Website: macys
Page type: billing-address
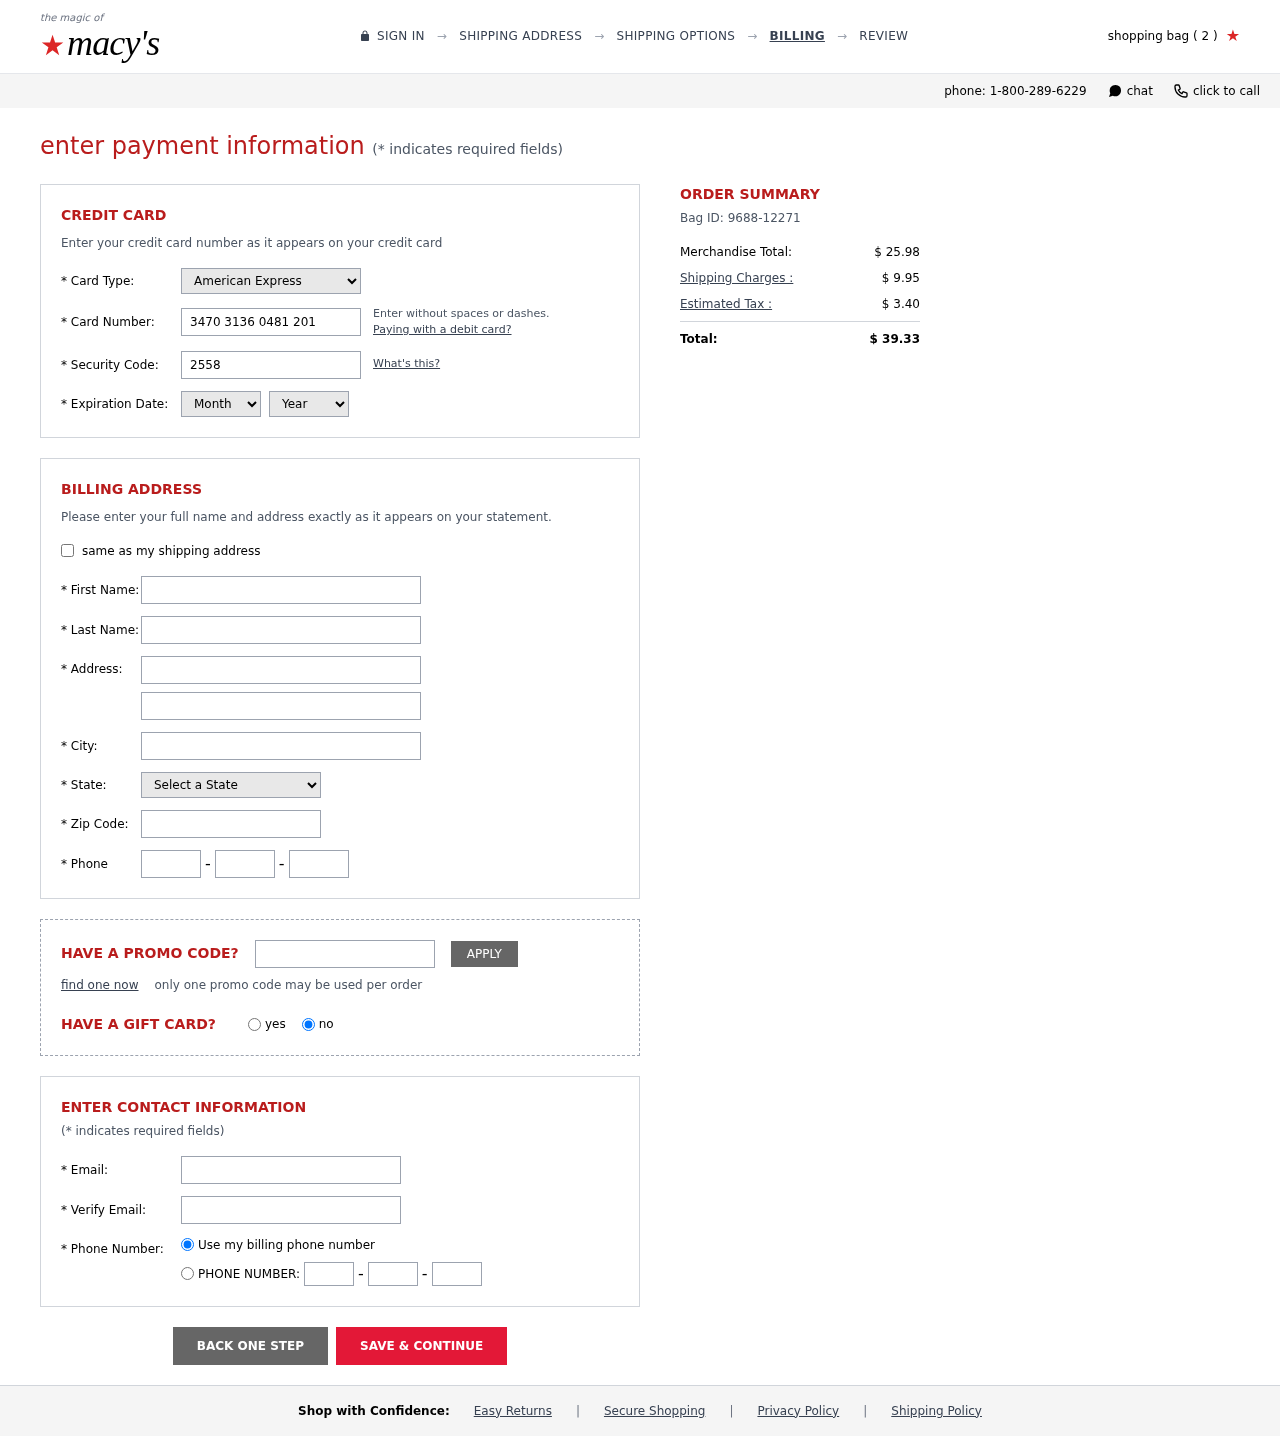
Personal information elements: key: PII_CARD_CVV
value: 2558
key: PII_CARD_EXPIRY_MONTH
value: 09
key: PII_CARD_EXPIRY_YEAR
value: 29
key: PII_CARD_NUMBER
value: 3470 3136 0481 201
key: PII_CARD_TYPE
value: American Express
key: PII_CITY
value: New Melissaland
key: PII_EMAIL
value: pamela.guerra@yahoo.com
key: PII_FIRSTNAME
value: Pamela
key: PII_LASTNAME
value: Guerra
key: PII_PHONE_AREA
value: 822
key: PII_PHONE_PREFIX
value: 461
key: PII_PHONE_SUFFIX
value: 5258
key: PII_POSTCODE
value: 41345
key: PII_STATE_ABBR
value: KS
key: PII_STREET
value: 47595 Erica View
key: PII_STREET2
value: Apt. 306
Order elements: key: ORDER_NUM_ITEMS
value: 2
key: ORDER_ID
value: Bag ID: 9688-12271
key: ORDER_SUBTOTAL
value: $ 25.98
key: ORDER_SHIPPING_COST
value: $ 9.95
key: ORDER_TAX
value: $ 3.40
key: ORDER_TOTAL
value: $ 39.33